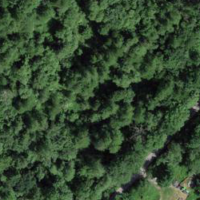
EUNIS habitat code: 45
Species observed at this site:
Prunus padus